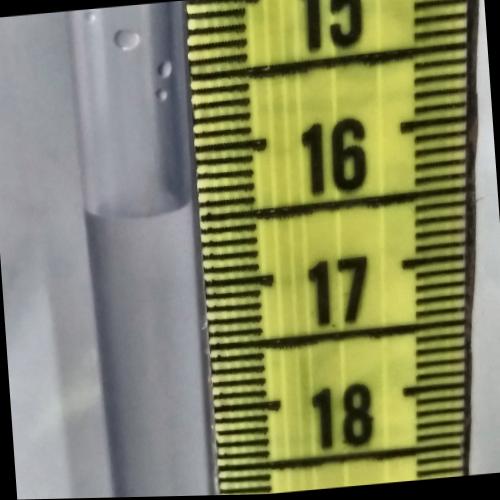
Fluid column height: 16.4 cm